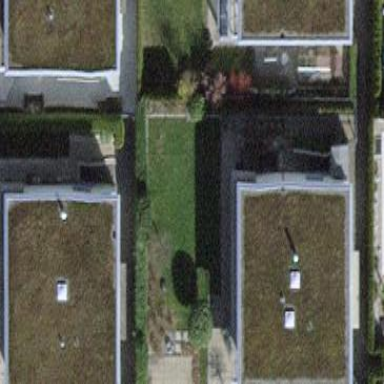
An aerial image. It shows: Residential garden.